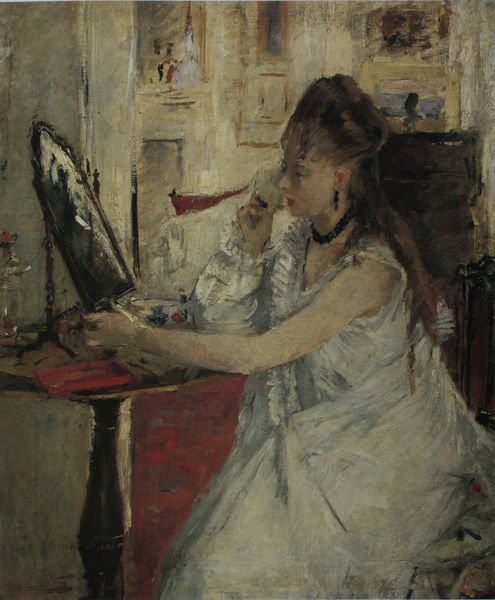
Titel: Junge sich pudernde Frau
Künstler: Berthe Morisot
Standort: Paris
Institution: Musée d'Orsay
Schlagwörter: dunkel, gemälde, hand, umhang, weiß, impressionismus, mädchen, sitzen, braun, degas, fenster, frankreich, frau, frisur, glas, grau, haar, hell, hintergrund, holz, kleid, licht, ohr, ohrring, profil, raum, renoir, schmuck, schwarz, stuhl, tisch, zimmer, dame, rot, beige, malerei, teppich, blond, flasche, hemd, jung, trinken, wand, arm, arme, falten, gesicht, haarschmuck, lang, rahmen, ärmel, bildnis, innenraum, portrait, porträt, spiegel, tischbein, vorhang, öl, gewand, haare, interieur, sitzend, nachthemd, ohrringe, theater, lippen, locken, puder, schulter, pony, dutt, bilder, kommode, halsband, spiegelbild, abends, kette, loge, ölgemälde, tapete, rauchen, sitzt, tusch, kerze, manet, hochgesteckt, morgenmantel, morisot, rüschen, ring, halskette, wände, bad, cassat, eng, courbet, morgentoilette, unterrock, acryl, scharz, lautrec, stempel, pinsel, betrachten, bürste, frisiertisch, parfüm, schminktisch, toilette, zigarette, rotes tuch, steckfrisur, ohringe, schminken, schwamm, kosmetik, gedrechselt, boudoir, flacon, nachtkleid, morgenrock, puderquaste, unterwäsche, weißes kleid, pudern, asymetrisch, makeup, langes haar, jordaens, nackte arme, cancan, neglige, finish, neglige`, wqnd, 1910, negloge, bilder an der wand, kettel, gedechselt, spiegel#, schmicke, morrisot, oudern, hfrisur, weißfrau